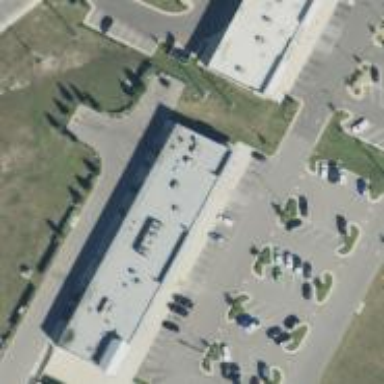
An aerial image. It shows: Veterinary facility.